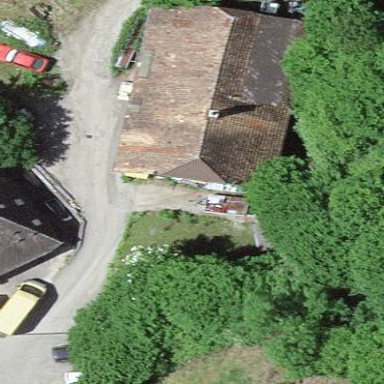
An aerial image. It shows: Farm building.